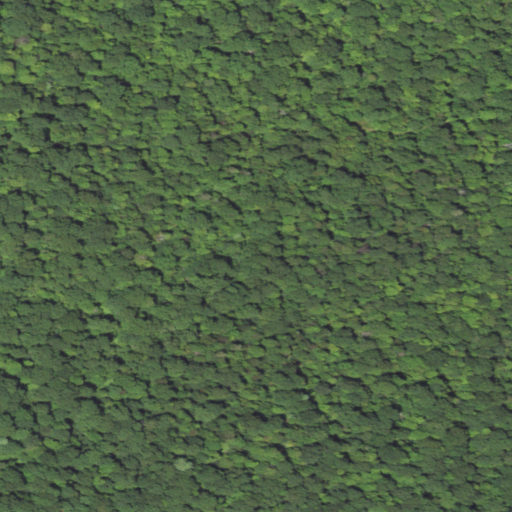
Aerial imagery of mountain in Pennsylvania named Hatch Mountain containing deciduous forest and mixed forest